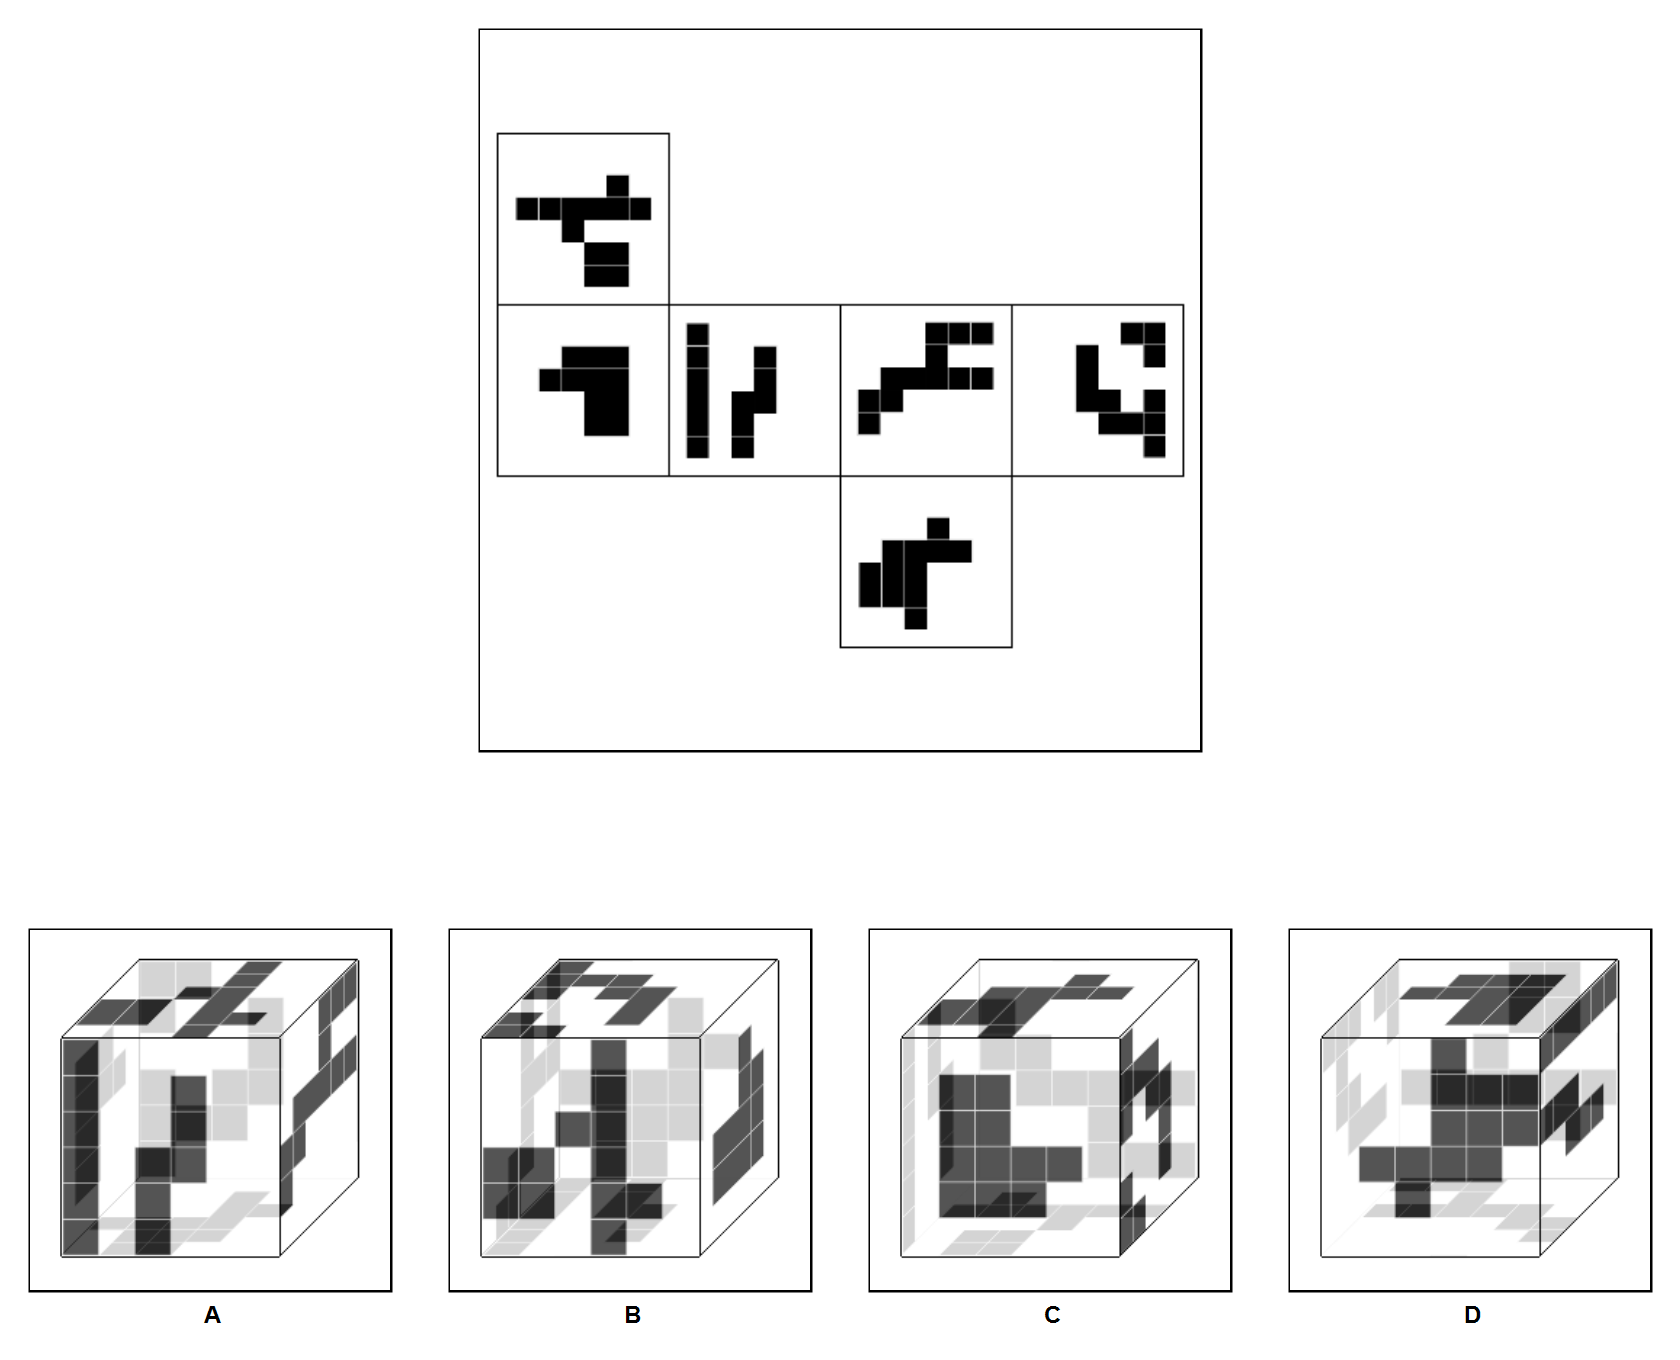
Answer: B